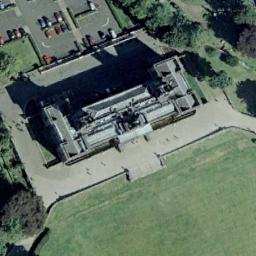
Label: church